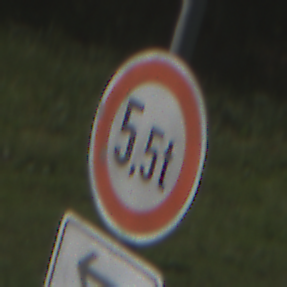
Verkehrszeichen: TatsaechlicheMasse
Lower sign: RichtungsangabeDurchPfeile2
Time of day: MorningAfternoon
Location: Outdoor (Nature)
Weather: Clear
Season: NotSpecified
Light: Natural